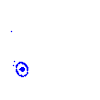
Particle: electron